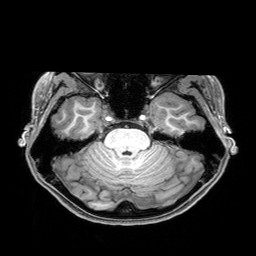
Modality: T1w
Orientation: coronal
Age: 21
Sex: female